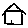
Label: house